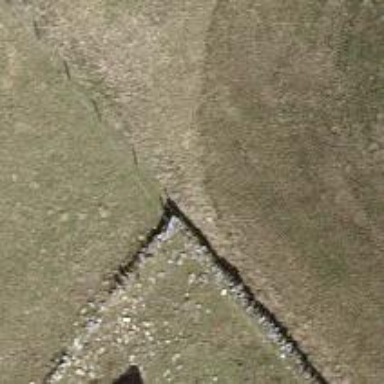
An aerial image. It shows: Wall made of dry stone.